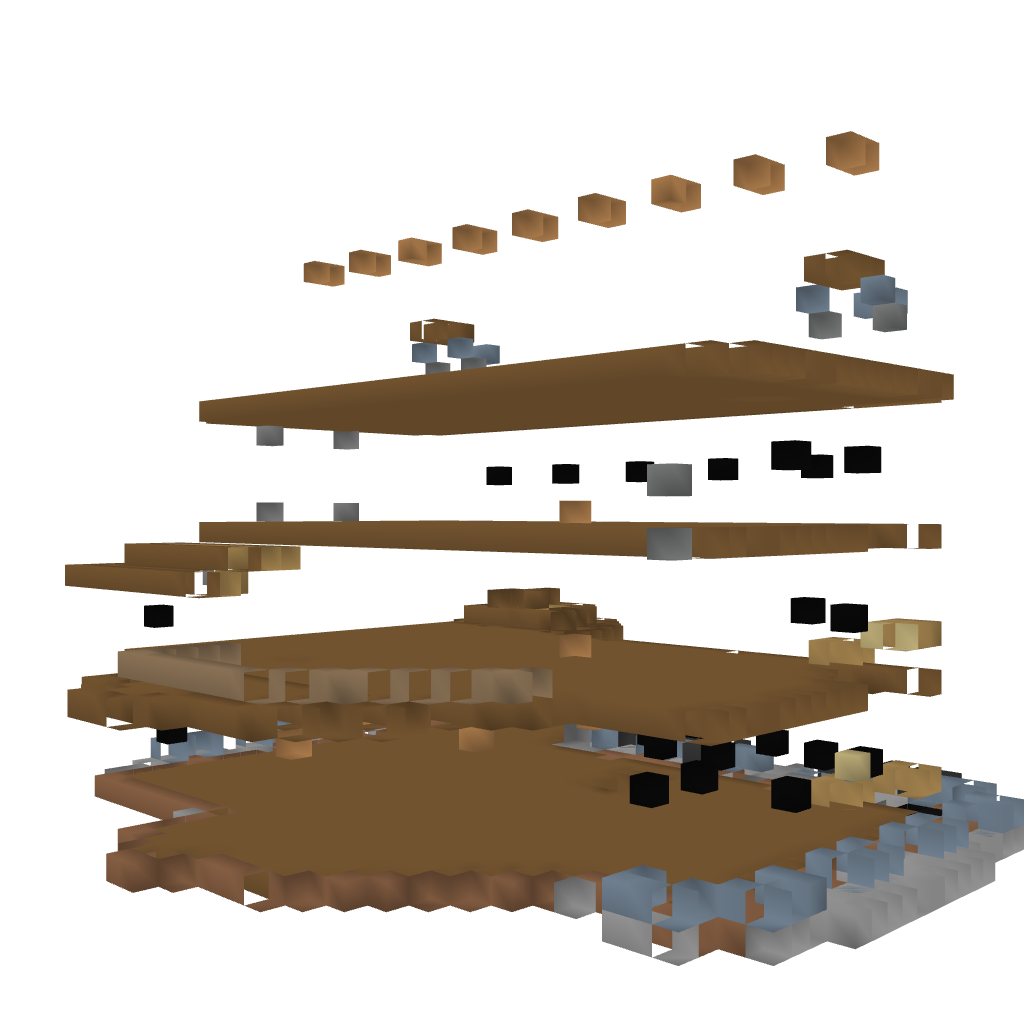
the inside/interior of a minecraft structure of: Halloween Mansion 1.7.x (house only)